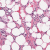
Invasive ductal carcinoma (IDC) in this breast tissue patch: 0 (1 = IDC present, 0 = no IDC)